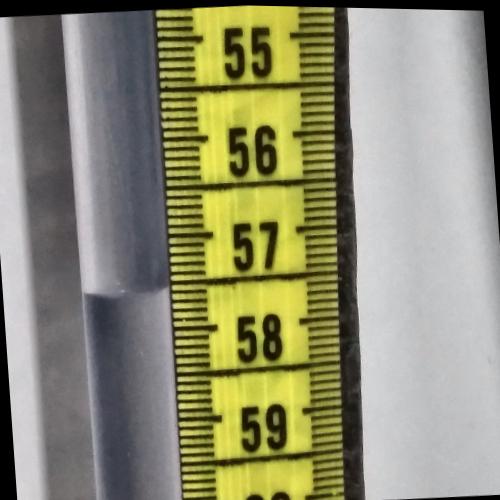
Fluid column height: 57.6 cm